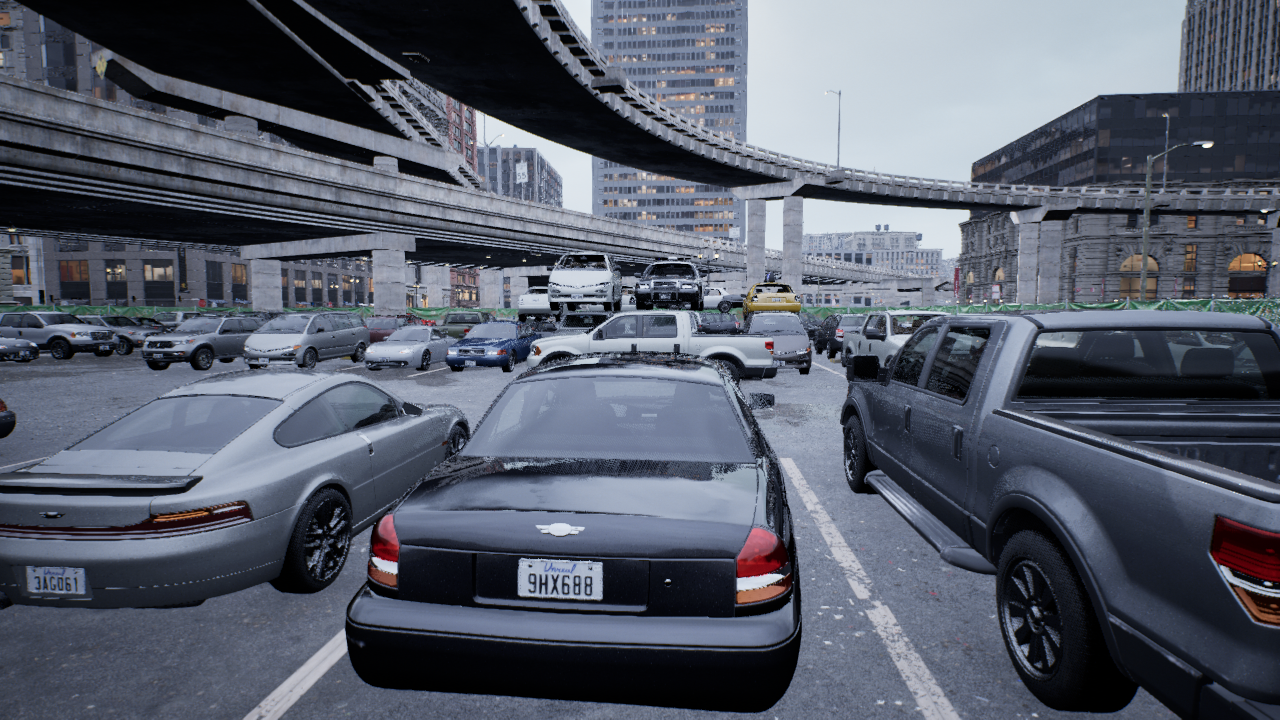
Venue: arterial
Lighting: overcast
Vehicle rig: pickup